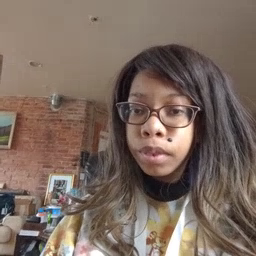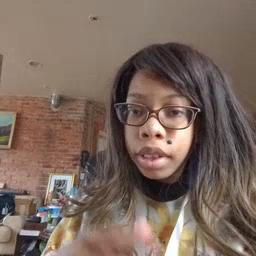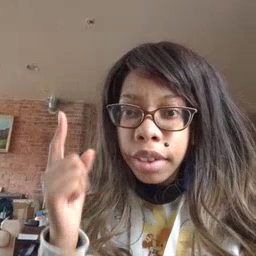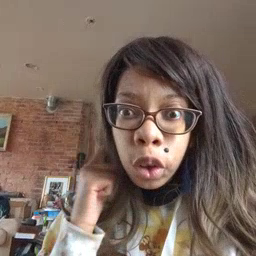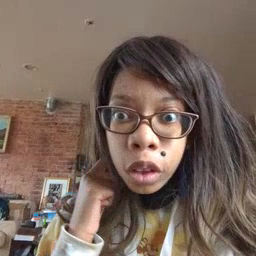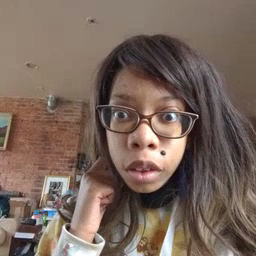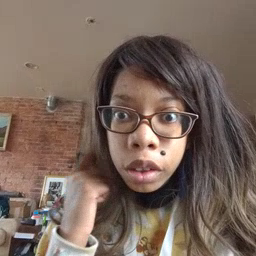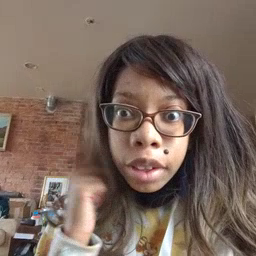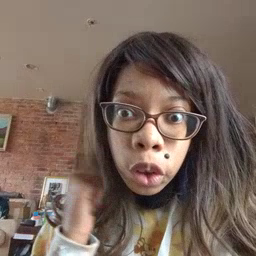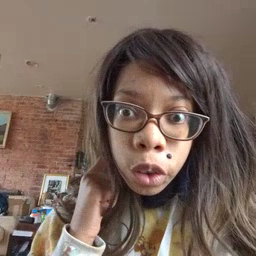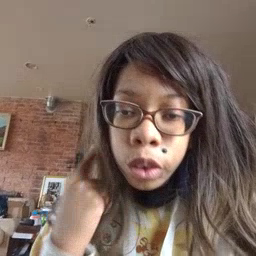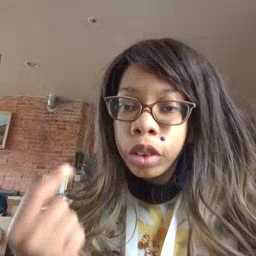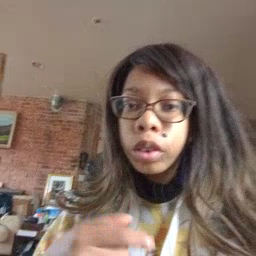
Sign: hear